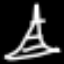
Label: The Eiffel Tower